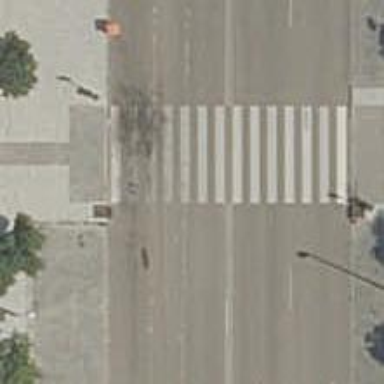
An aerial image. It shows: Uncontrolled road crossing.